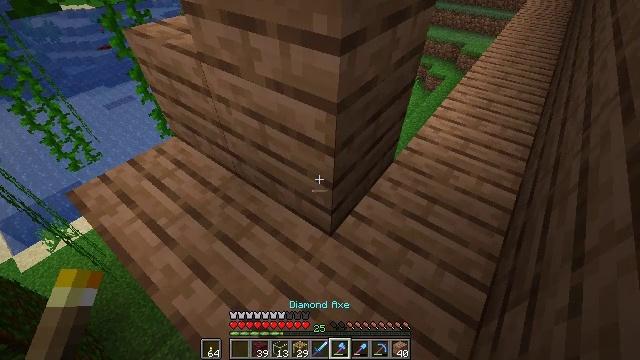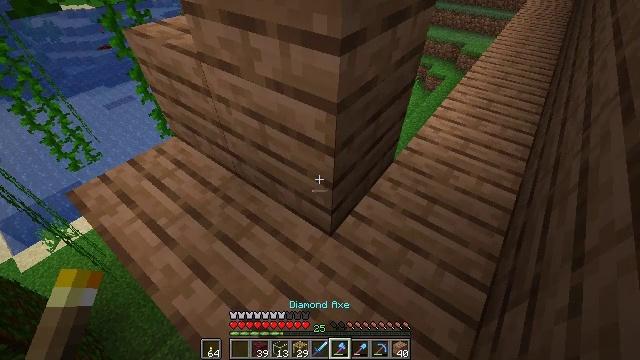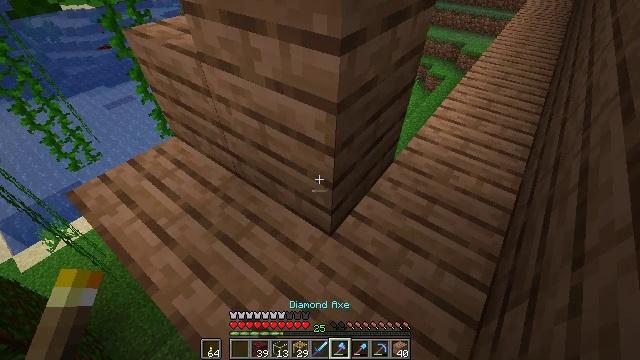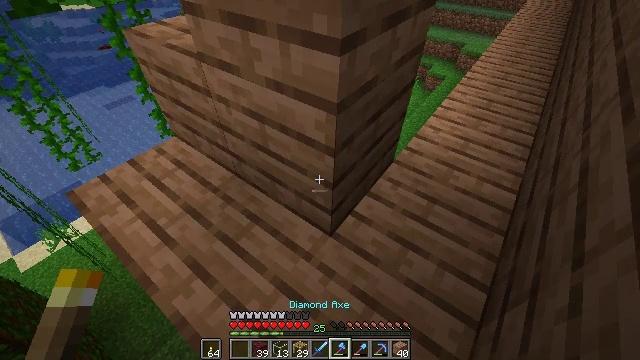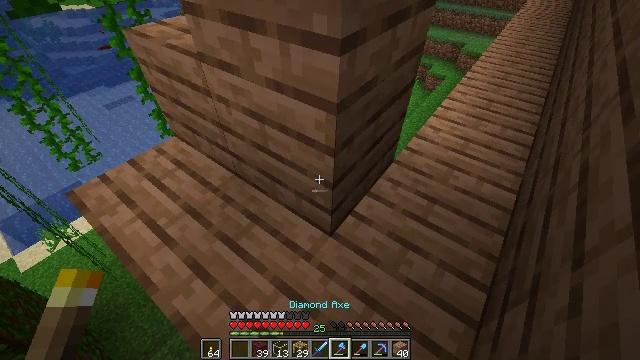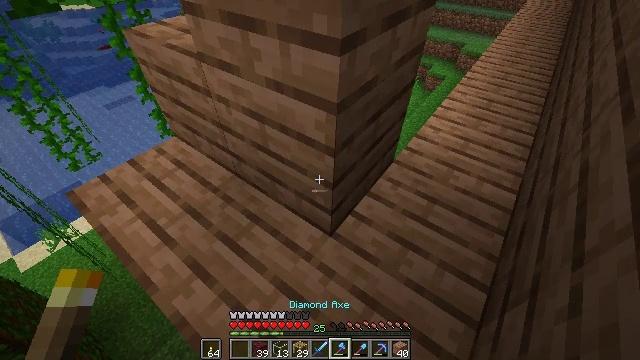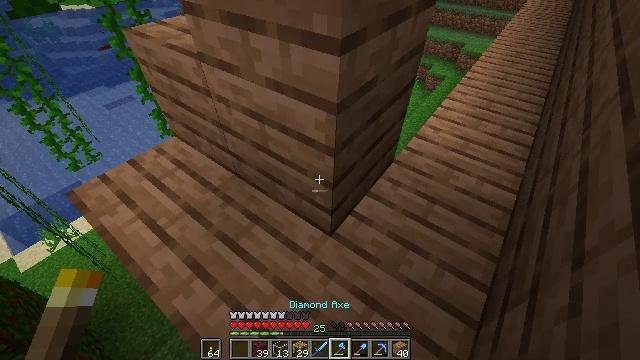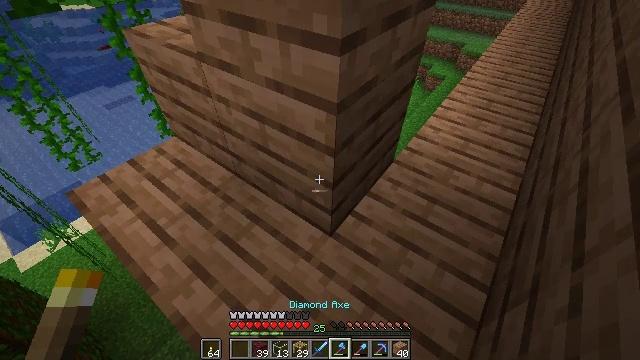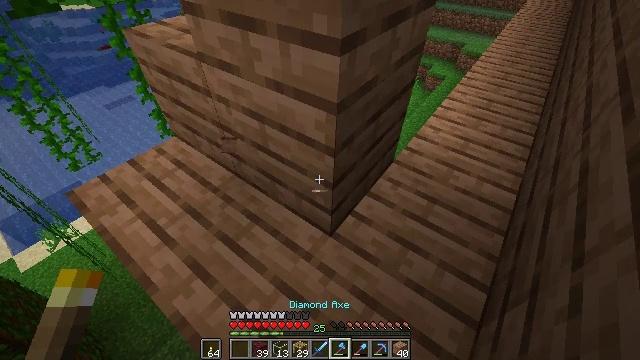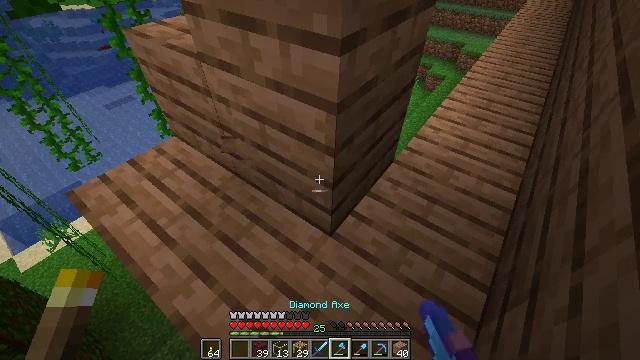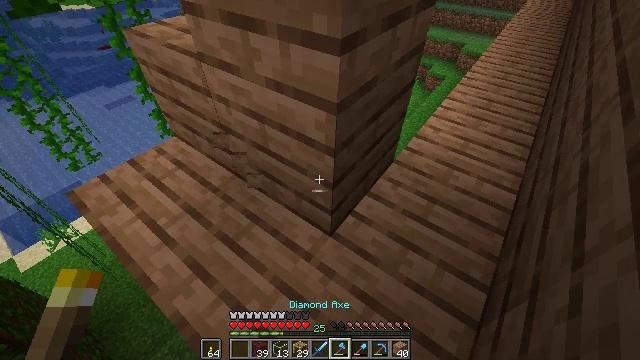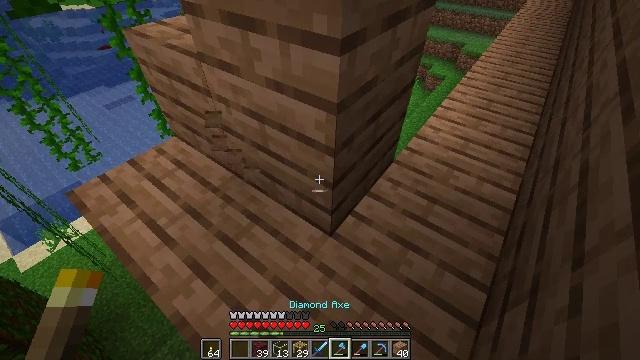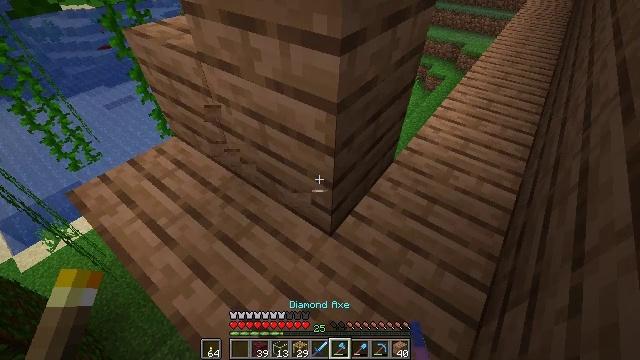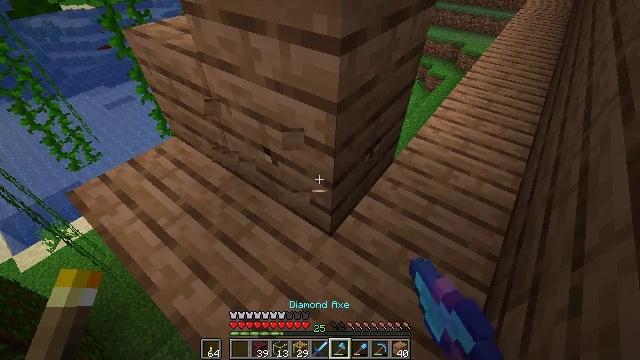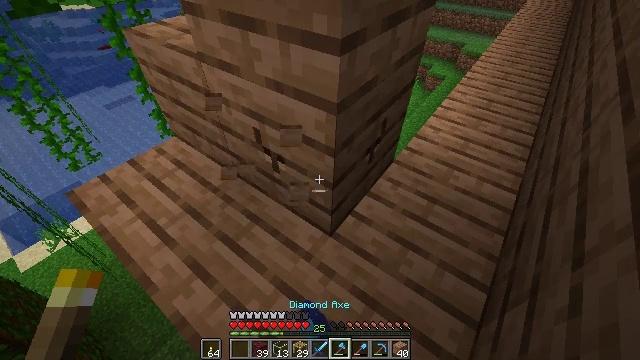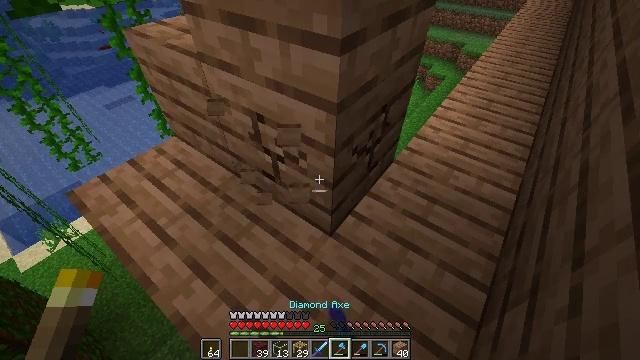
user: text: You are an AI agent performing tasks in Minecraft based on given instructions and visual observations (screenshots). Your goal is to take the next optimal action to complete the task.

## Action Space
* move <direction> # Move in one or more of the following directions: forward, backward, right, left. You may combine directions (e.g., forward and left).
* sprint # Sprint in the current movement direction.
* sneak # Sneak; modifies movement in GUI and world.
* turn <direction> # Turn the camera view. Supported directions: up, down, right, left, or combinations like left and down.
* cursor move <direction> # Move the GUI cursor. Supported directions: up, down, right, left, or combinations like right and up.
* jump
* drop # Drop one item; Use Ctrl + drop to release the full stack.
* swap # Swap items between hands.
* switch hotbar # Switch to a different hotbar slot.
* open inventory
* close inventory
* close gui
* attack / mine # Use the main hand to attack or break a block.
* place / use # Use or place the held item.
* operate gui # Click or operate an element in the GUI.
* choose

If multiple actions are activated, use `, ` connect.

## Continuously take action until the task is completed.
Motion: motion action
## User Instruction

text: Attack the jungle planks to collect them.
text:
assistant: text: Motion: no_op
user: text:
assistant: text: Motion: no_op
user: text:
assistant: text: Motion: no_op
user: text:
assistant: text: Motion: no_op
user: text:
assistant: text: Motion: no_op
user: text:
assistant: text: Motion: no_op
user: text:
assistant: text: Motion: no_op
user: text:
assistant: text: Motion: attack / mine
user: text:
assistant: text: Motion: attack / mine
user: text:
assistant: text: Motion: attack / mine
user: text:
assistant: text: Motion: attack / mine
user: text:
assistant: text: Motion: attack / mine
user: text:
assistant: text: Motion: attack / mine
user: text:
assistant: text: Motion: attack / mine
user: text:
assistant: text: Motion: attack / mine
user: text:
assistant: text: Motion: attack / mine
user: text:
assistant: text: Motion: attack / mine
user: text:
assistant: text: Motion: attack / mine
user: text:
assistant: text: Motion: attack / mine
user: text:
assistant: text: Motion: attack / mine
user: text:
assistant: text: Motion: attack / mine
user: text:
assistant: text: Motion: attack / mine
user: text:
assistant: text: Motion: attack / mine
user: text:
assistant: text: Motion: attack / mine
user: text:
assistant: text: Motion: attack / mine